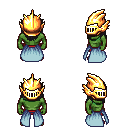
a pixel art fantasy rpg character, male body template, orc, green skin, overskirt, red pants, raven long hairstyle, gold helm, four views (front, back, left, right), 2x2 character sprite sheet, small pixel art, hard edges, no anti-aliasing